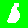
Digit: 6